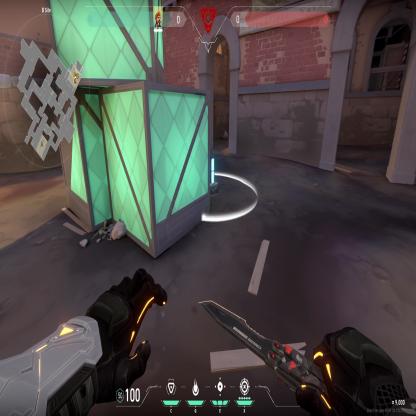
Label: planted spike